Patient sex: F
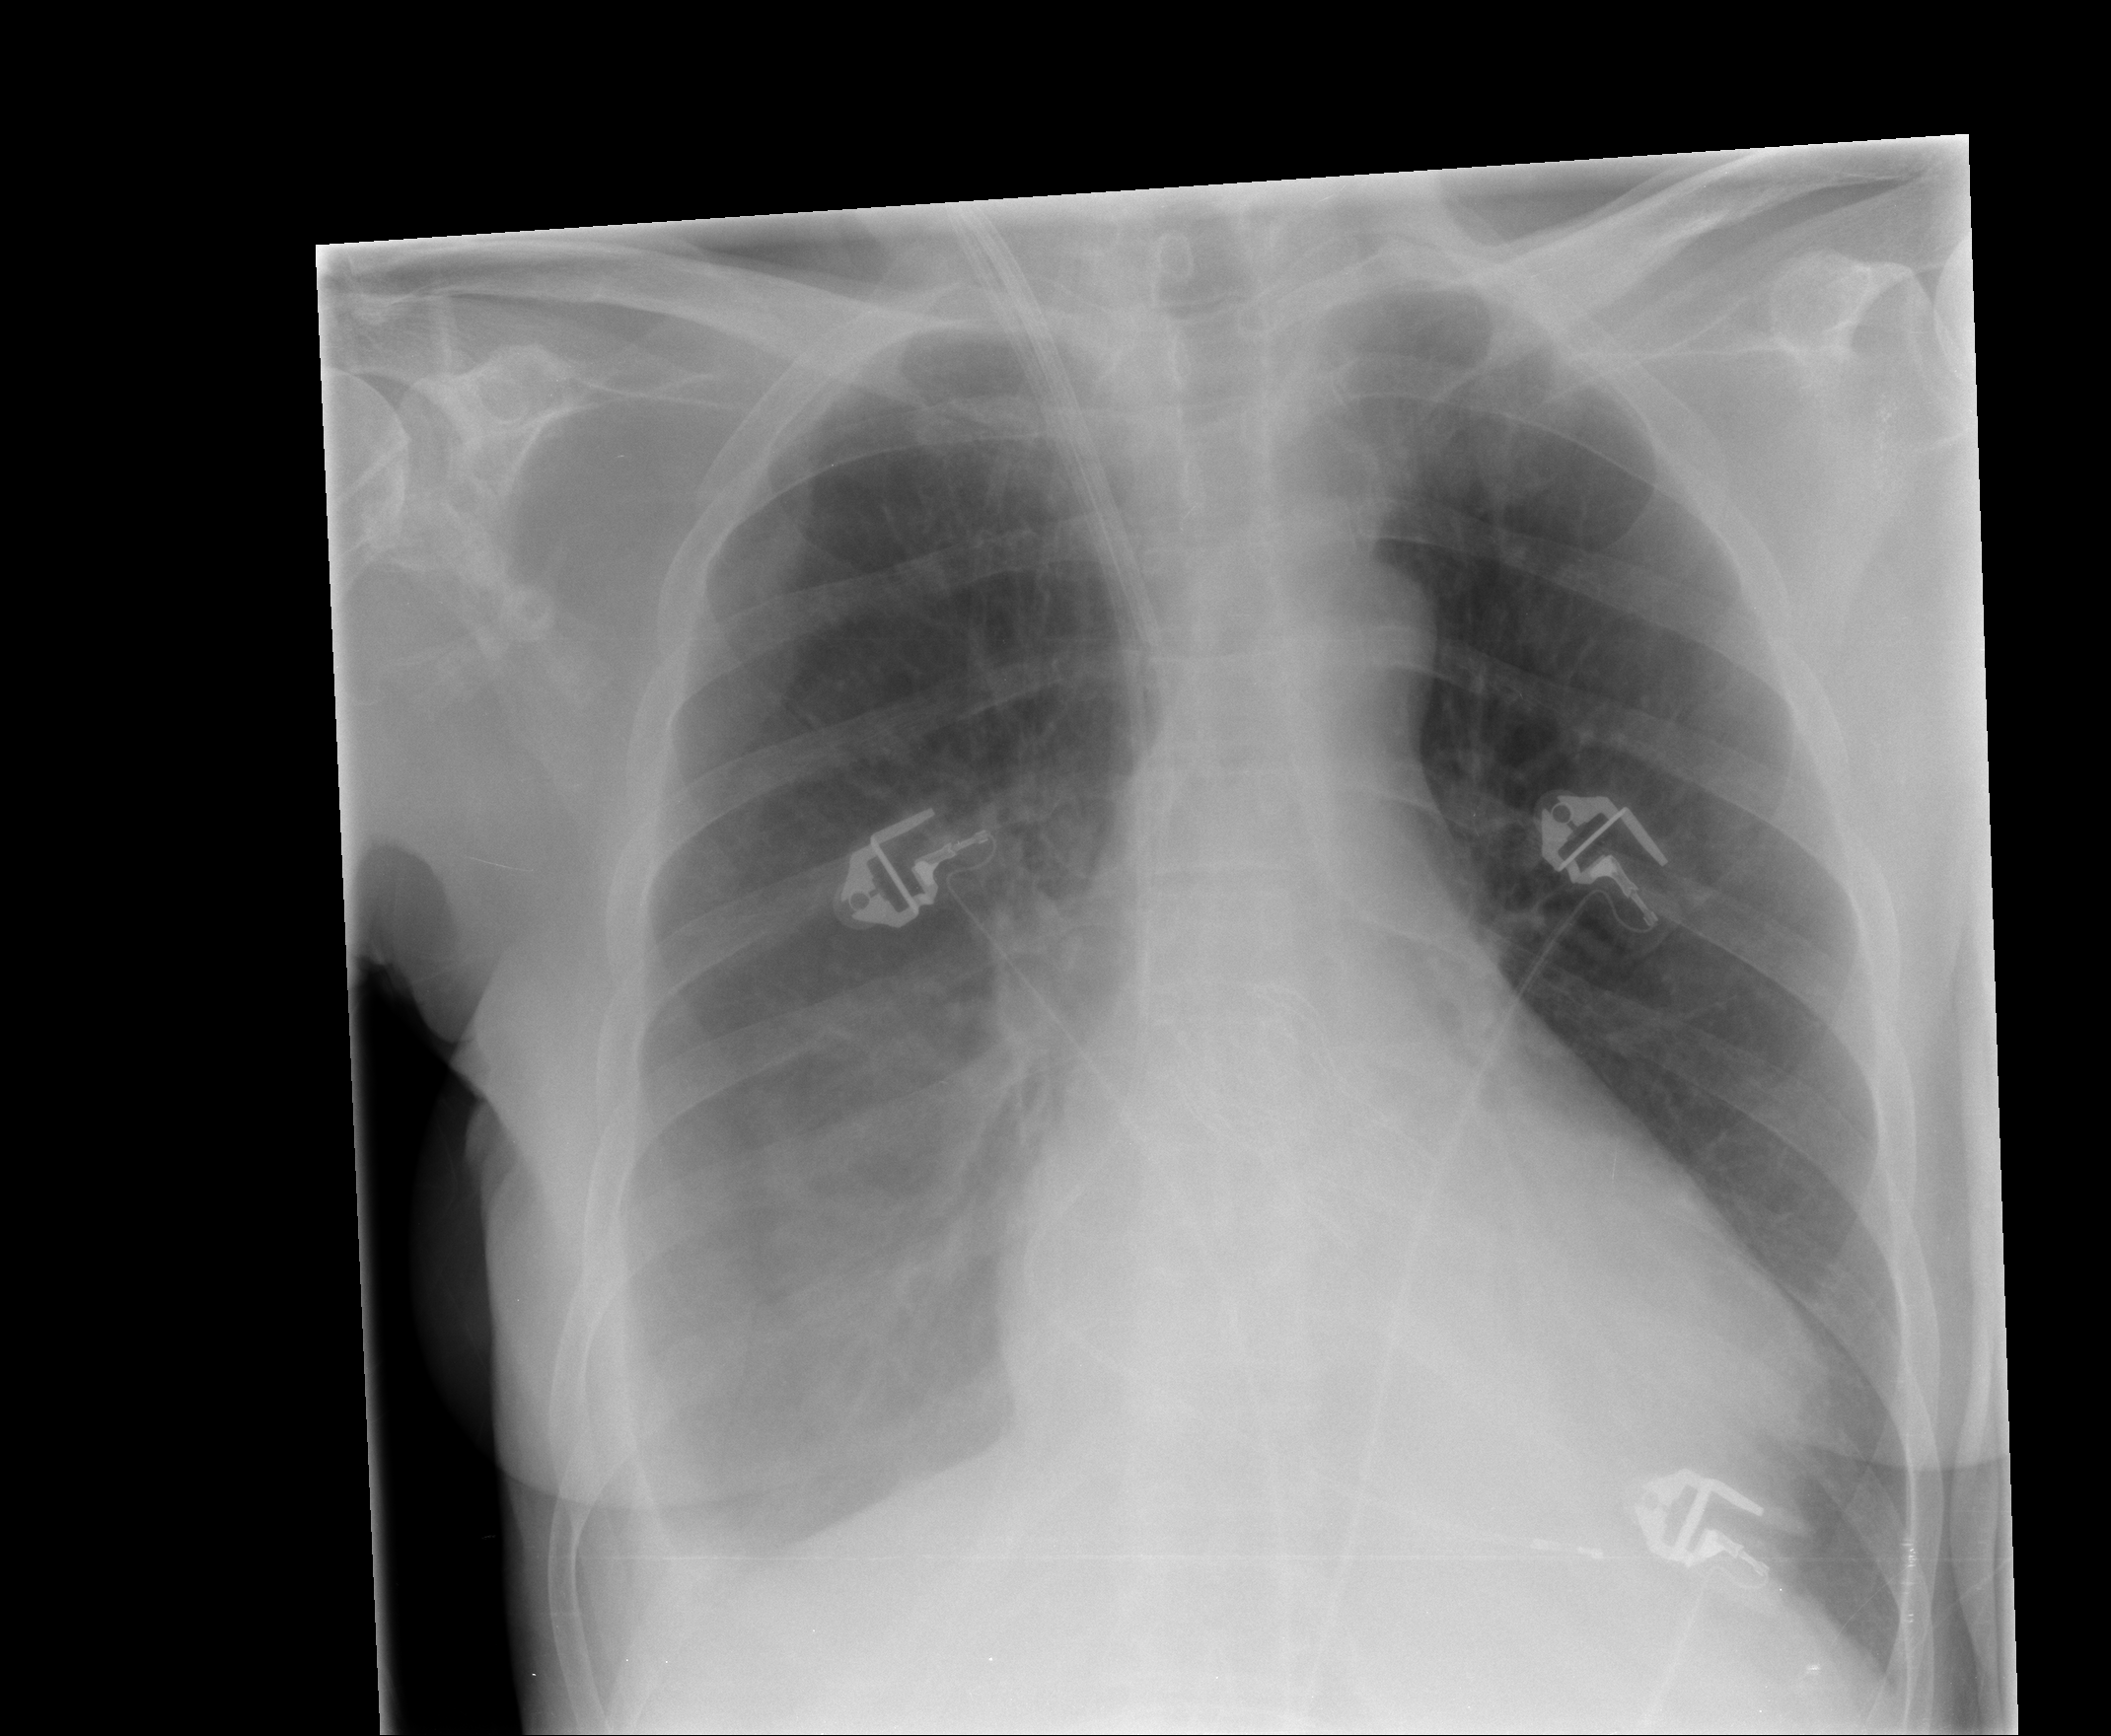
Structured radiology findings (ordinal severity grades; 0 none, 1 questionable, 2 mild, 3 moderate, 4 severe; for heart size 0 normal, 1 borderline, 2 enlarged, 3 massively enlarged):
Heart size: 2
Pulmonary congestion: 2
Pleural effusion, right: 2
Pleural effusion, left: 0
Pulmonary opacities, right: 0
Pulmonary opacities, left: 0
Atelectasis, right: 0
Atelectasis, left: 0